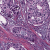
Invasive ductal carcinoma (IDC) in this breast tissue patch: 1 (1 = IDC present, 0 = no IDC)